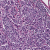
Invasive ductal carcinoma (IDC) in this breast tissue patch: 1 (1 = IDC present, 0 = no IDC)